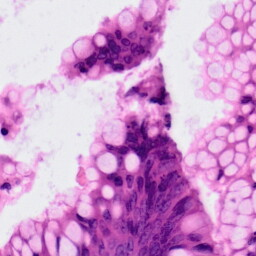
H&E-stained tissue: Colon